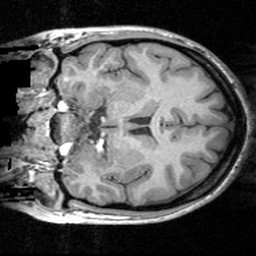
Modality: T1w
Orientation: coronal
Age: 19
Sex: female
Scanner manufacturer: siemens
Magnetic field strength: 3 T
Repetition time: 1.62 s
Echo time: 0.003 s